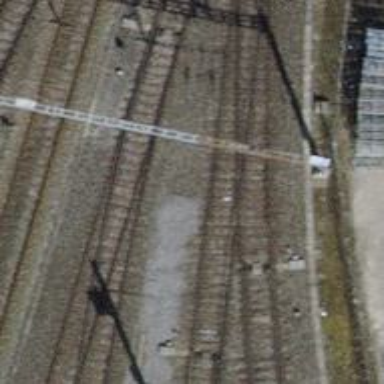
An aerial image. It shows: Railway switch.